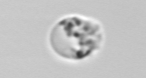
Label: Amoeba